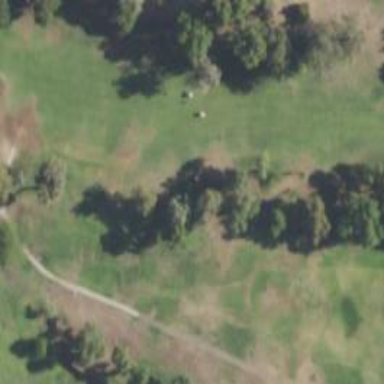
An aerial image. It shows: Area of rough grass used for golf.